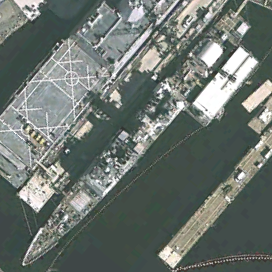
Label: cruiser